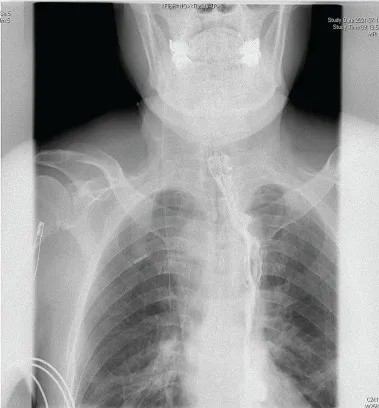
Postoperative upper gastrointestinal imaging. (A-C) show the results of the patient's upper gastrointestinal imaging one week after the operation, with no anastomotic fistula present.
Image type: radiology (x_ray)